Question: I'm trying to make a pretty simple chart which graphs measured forces over the period of a second. I have plain-jane example which is outputting the following graph:

Here's my code:
'''
TimeSeries series1 = new TimeSeries("Force", "Domain", "Range");
//generate values
for (int i = 0; i < 1000; i++) {
series1.add(new TimeSeriesDataItem(new Millisecond(i, 0, 0, 0, 1, 1, 2012), i));
}
TimeSeriesCollection dataset = new TimeSeriesCollection();
dataset.addSeries(series1);
JFreeChart chart = ChartFactory.createXYLineChart("Measured Forces",
"Time", "Force in Pounds", dataset, PlotOrientation.VERTICAL,
false, false, false);
ChartUtilities.saveChartAsPNG(new File("/home/rfkrocktk/Desktop/chart.png"), chart, 1280, 720);
'''
How can I transform those ugly 1,325,404,800,000 values into simple 0-1,000 values representing the overall time measured instead of the exact system time?
I've been looking for constructors that match my requirements, but I can't seem to find them.
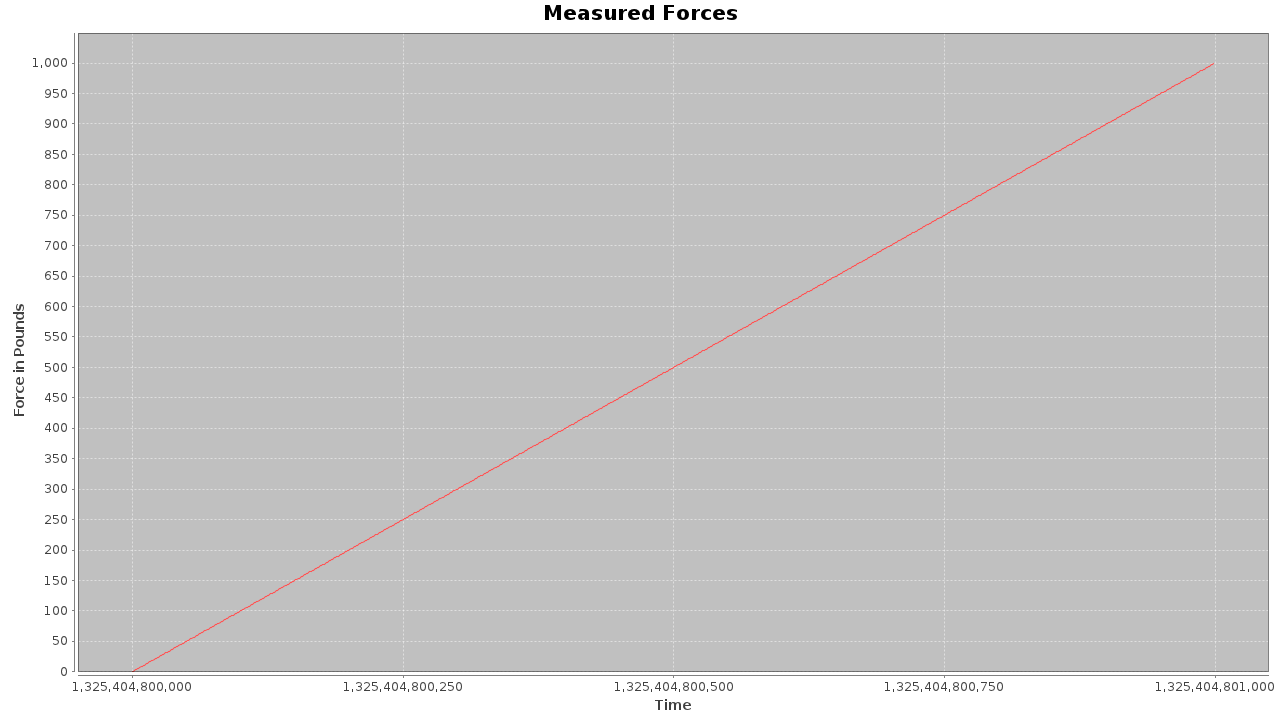
Answer: <URL> specifies a factory 'DateFormat'.